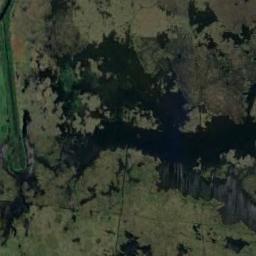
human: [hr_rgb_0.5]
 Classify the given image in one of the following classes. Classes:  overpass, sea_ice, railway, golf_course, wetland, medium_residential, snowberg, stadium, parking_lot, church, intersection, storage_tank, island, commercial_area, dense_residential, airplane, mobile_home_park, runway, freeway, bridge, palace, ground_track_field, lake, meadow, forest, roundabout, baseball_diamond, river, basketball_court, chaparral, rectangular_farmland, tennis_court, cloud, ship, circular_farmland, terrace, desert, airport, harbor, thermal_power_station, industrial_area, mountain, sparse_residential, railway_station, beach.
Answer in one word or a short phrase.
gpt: wetland